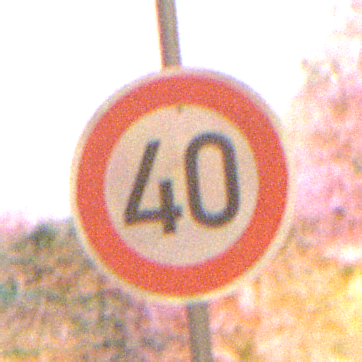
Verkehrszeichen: Geschwindigkeit40
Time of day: Night
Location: Outdoor (Nature)
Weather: Clear
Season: NotSpecified
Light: Natural